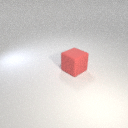
large red rubber cube